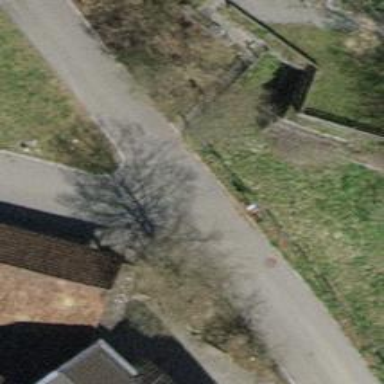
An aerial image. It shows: Bollard.